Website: bh-photo
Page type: customer-info-address
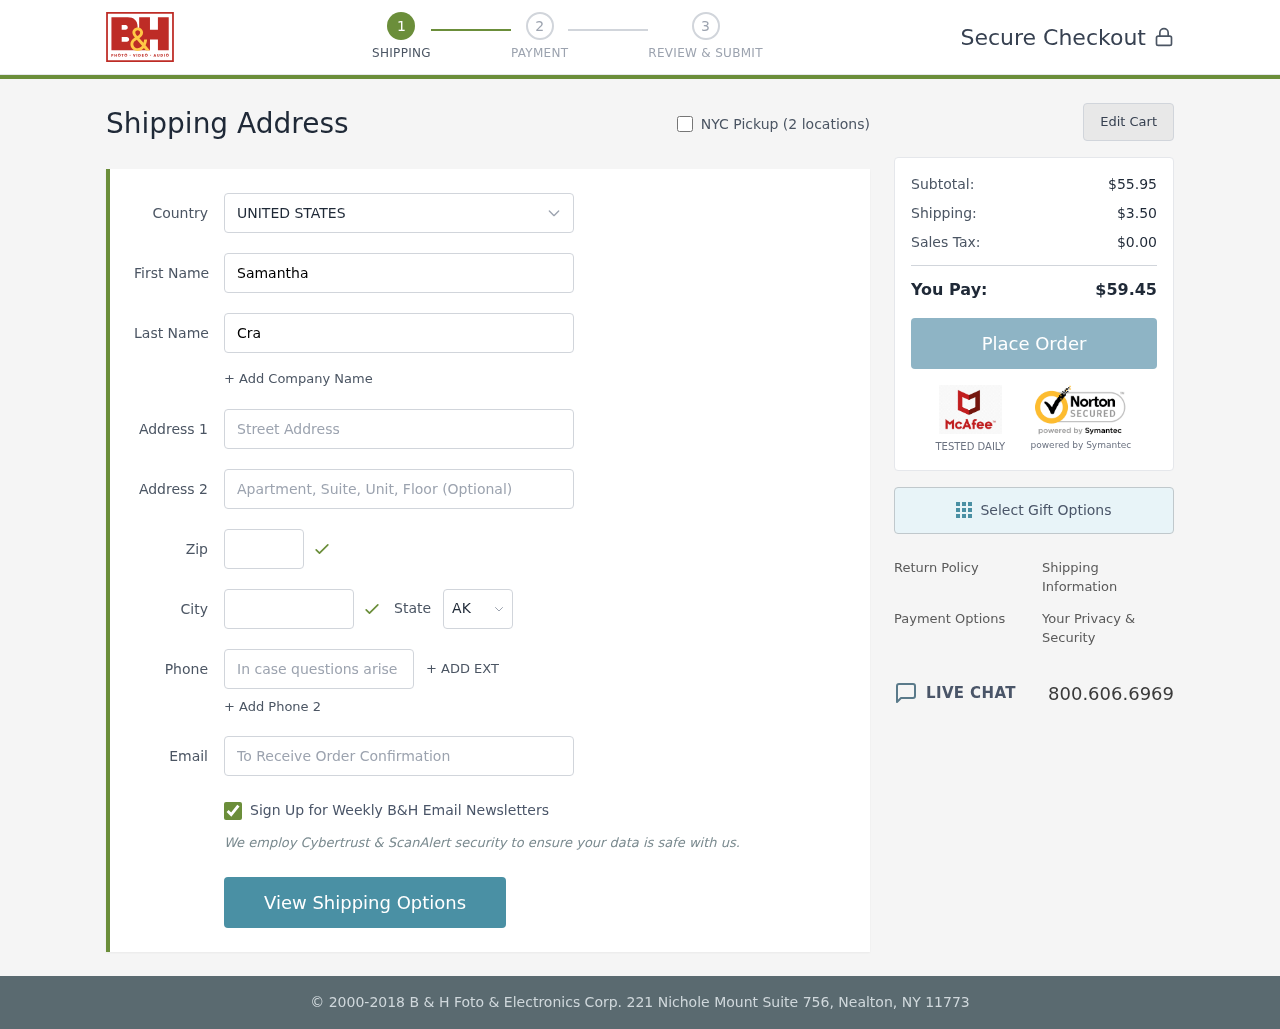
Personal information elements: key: PII_CITY
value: Danafort
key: PII_COUNTRY
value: United States
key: PII_EMAIL
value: samantha_crawford@gmail.com
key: PII_FIRSTNAME
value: Samantha
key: PII_LASTNAME
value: Crawford
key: PII_PHONE
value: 6038407886
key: PII_POSTCODE
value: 58533
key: PII_STATE_ABBR
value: AK
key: PII_STREET
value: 42661 Parker Ports
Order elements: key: ORDER_SUBTOTAL
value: $55.95
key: ORDER_SHIPPING_COST
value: $3.50
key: ORDER_TAX
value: $0.00
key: ORDER_TOTAL
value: $59.45